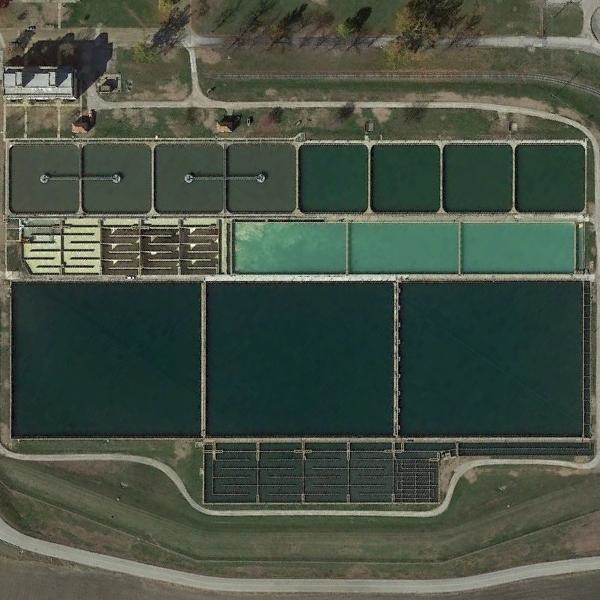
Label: Pond